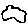
Label: cloud